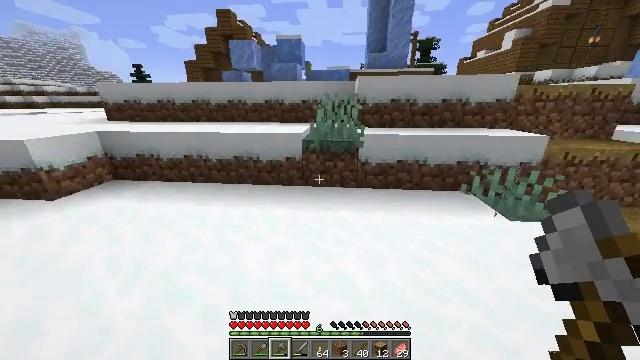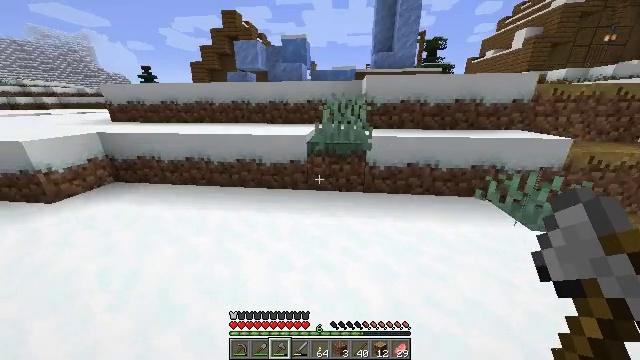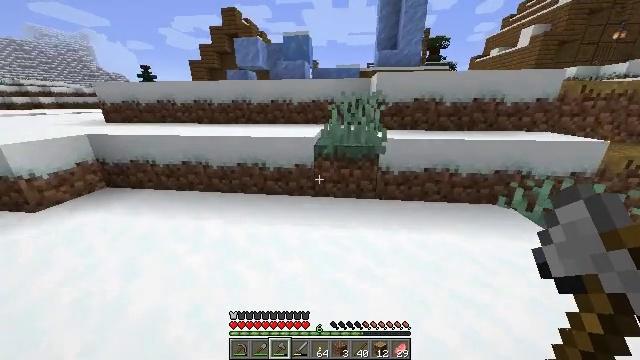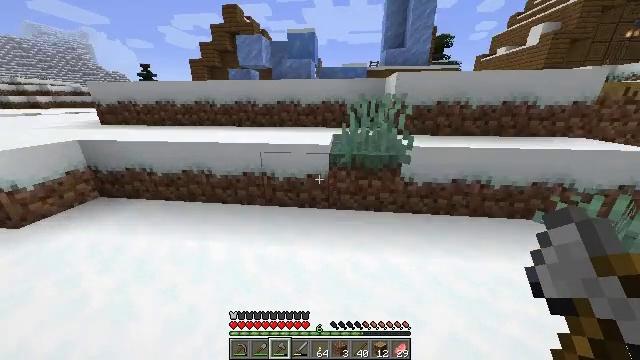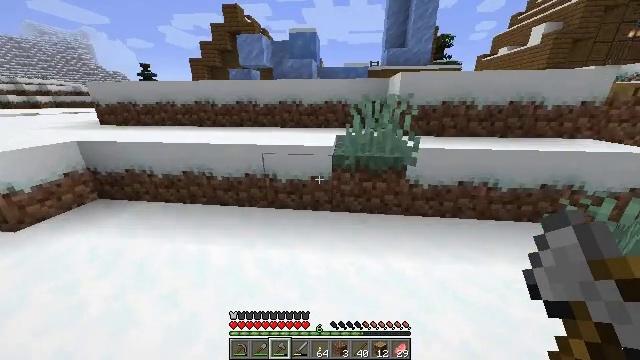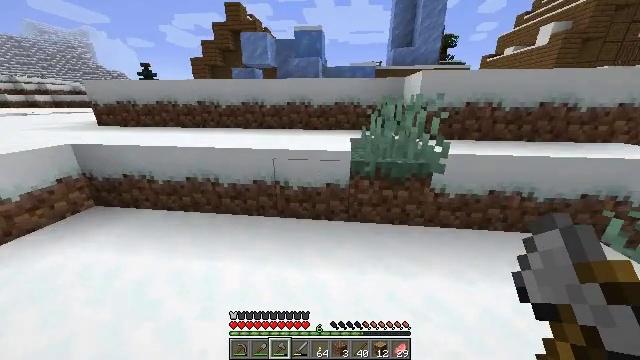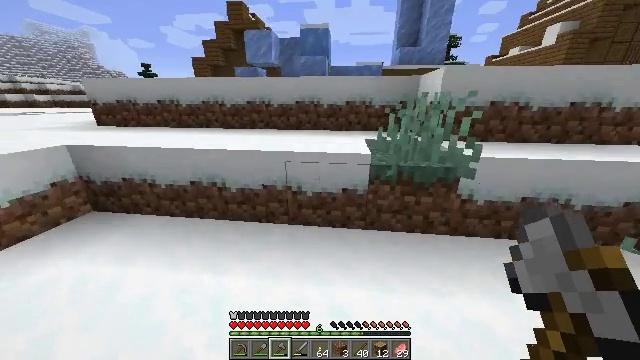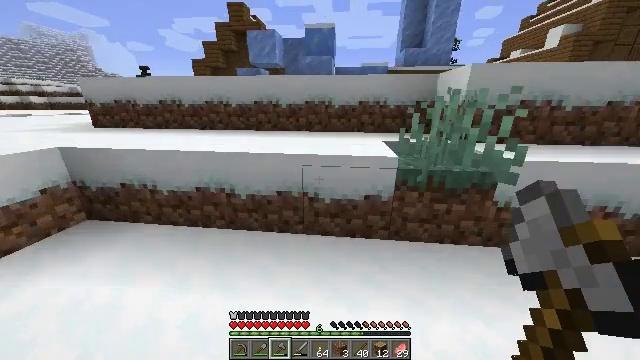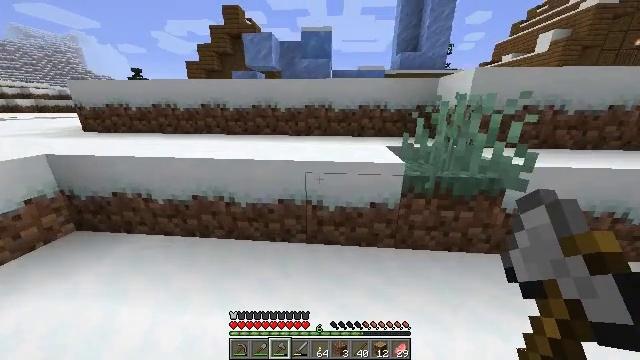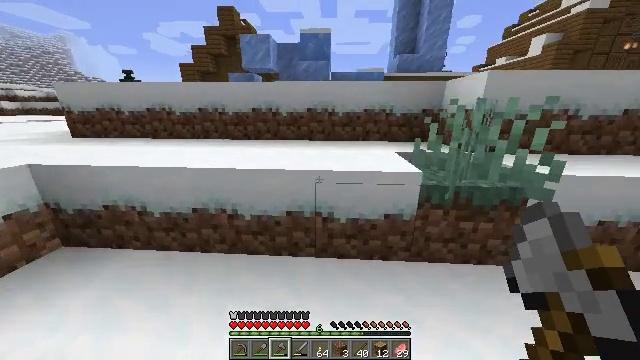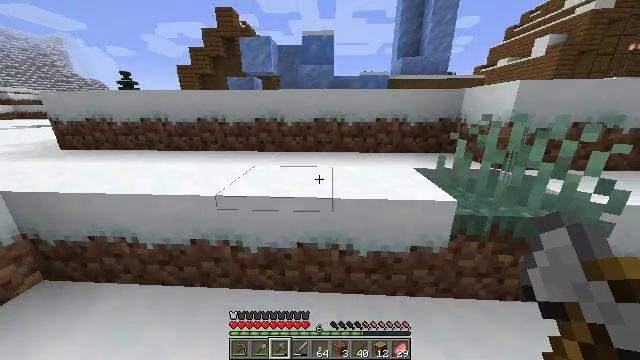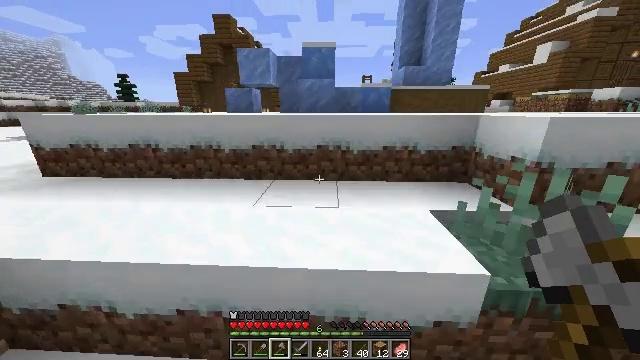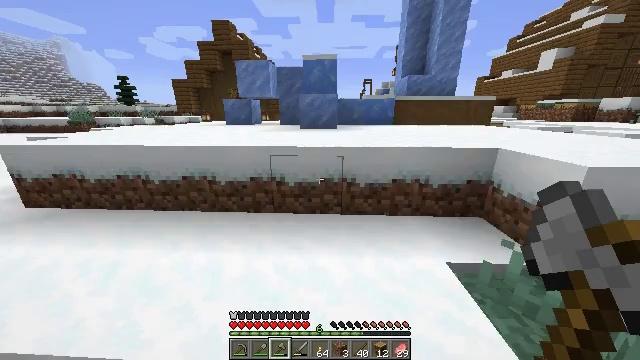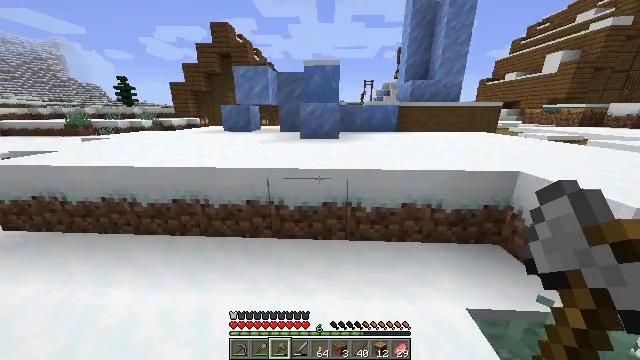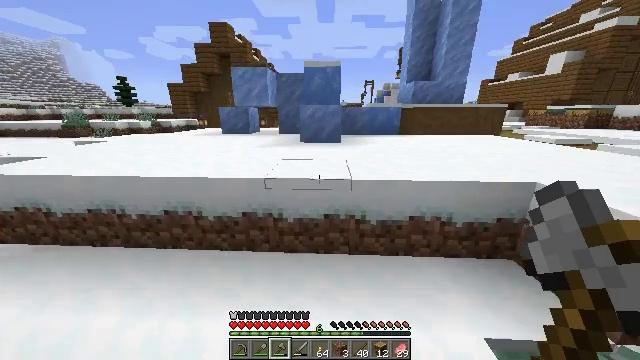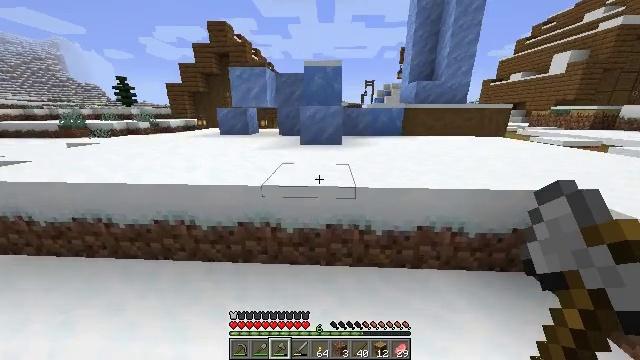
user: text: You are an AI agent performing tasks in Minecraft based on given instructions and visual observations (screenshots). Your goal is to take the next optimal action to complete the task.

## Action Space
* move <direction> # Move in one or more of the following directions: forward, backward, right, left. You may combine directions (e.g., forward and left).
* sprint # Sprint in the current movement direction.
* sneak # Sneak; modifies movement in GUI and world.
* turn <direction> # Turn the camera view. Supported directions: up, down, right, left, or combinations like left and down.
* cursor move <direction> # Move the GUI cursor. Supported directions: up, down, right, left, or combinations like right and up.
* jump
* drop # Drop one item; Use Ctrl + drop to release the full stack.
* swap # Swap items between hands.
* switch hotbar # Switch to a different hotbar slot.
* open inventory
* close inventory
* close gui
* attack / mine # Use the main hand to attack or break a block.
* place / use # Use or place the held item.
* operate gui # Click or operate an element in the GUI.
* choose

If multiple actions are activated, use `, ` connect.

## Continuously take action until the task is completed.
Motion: motion action
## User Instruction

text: Dig up potatoes from the soil.
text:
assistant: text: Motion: move forward and move left, sprint, turn left
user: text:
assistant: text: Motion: move forward and move left, sprint
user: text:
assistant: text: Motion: move forward and move left, sprint
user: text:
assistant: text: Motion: move forward and move left, sprint
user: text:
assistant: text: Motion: move forward and move left, sprint
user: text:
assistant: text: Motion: move forward and move left, sprint
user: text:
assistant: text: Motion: move forward and move left, sprint
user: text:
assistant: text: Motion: move forward and move left, sprint, turn right
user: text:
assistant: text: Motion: move forward, sprint, turn right
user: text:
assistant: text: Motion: move forward, sprint, jump
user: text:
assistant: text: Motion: move forward, sprint, jump
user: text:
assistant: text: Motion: move forward, sprint, jump
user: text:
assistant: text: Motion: move forward, sprint, jump
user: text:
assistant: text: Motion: move forward, sprint
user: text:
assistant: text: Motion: move forward, sprint
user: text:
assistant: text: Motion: move forward, sprint
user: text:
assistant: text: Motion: move forward and move left, sprint
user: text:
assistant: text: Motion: move forward and move left, sprint
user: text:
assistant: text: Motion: move forward and move left, sprint, jump
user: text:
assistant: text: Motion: move forward and move left, sprint, jump
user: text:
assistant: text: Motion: move forward and move left, sprint, jump
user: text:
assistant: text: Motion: move forward and move left, sprint, jump
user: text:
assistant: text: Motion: move forward and move left, sprint, turn right, jump
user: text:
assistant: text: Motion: move forward and move left, sprint, turn right, jump
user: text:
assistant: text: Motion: move forward and move left, sprint, turn right
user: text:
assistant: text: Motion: move forward and move left, sprint, turn right and up
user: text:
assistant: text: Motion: move forward and move left, sprint
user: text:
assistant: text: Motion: move forward and move left, sprint
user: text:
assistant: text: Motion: move forward and move left, sprint
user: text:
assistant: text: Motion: move forward and move left, sprint, turn left